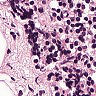
Metastatic tissue present: no